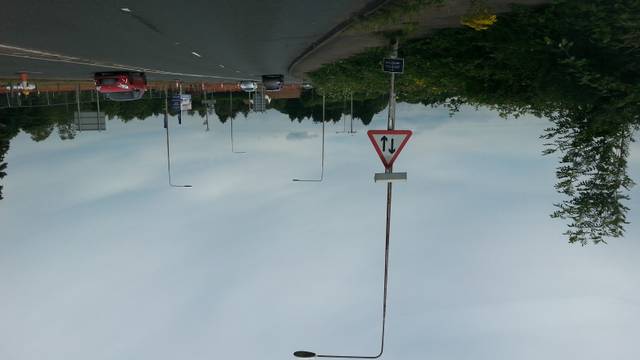
Region: United Kingdom
Coordinates: 51.533, -3.096